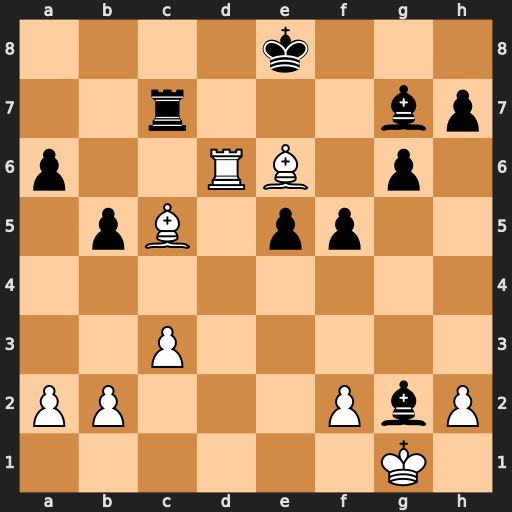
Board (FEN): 4k3/2r3bp/p2RB1p1/1pB1pp2/8/2P5/PP3PbP/6K1
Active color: w
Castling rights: -
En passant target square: -
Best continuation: Bb6 Bf8 Bxc7 Bxd6 Bxd6